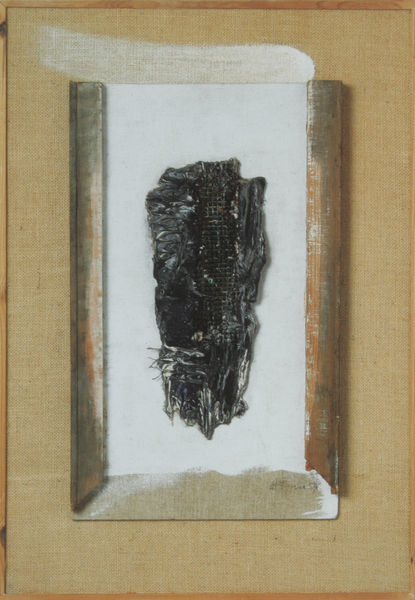
Titel: Arkanum
Künstler: Gerhard Hoehme
Standort: Düsseldorf
Institution: Gerhard und Magarete Hoehme-Stiftung
Schlagwörter: weiß, braun, schwarz, beige, leinen, rahmen, abstrakt, modern, farbe, linien, striche, rechteck, golden, unfertig, objekt, amorph, gerollt, passepartout